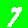
Digit: 7